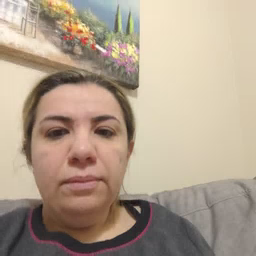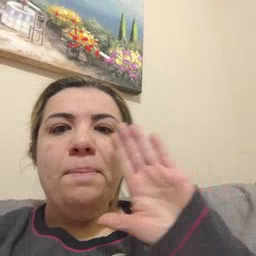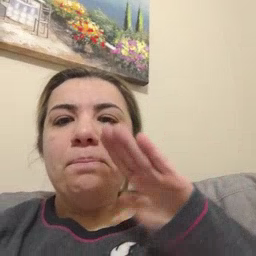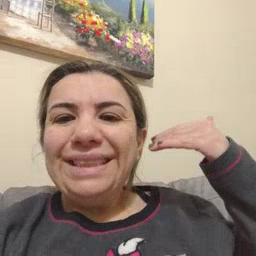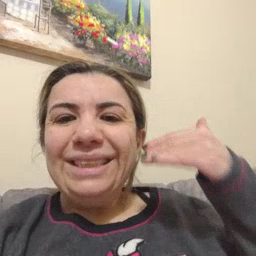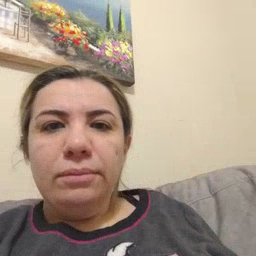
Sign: smile